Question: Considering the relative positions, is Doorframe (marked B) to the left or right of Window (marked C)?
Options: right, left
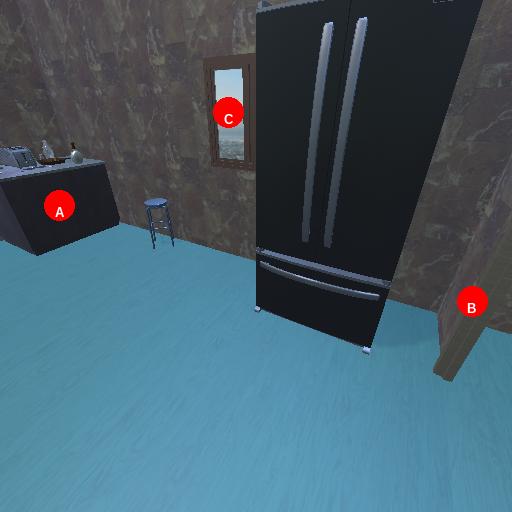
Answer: right